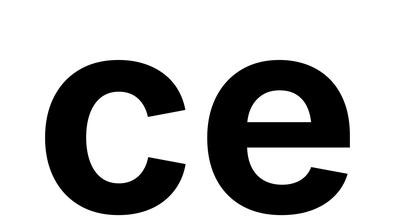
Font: Inter_Bold